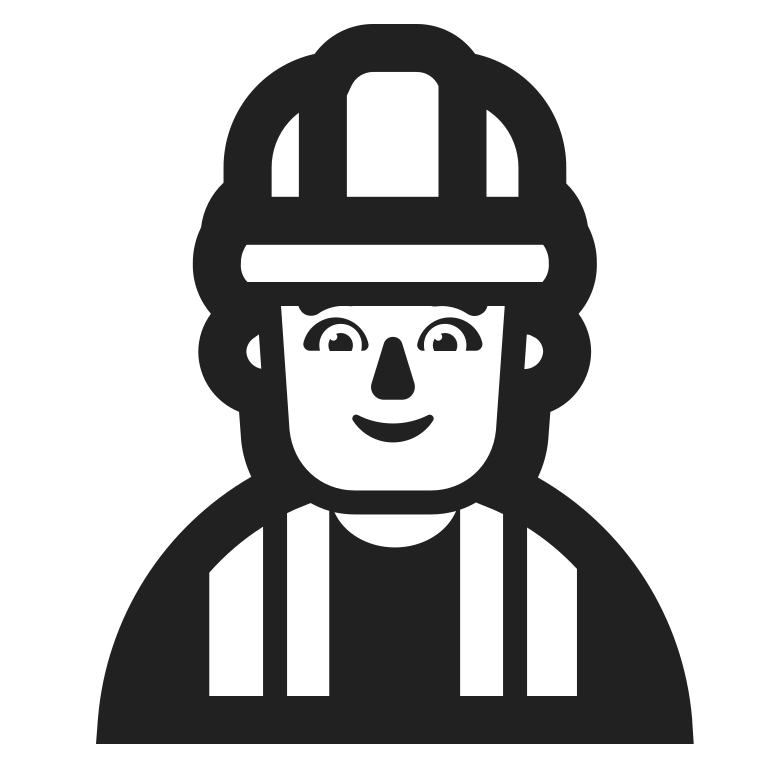
man construction worker high contrast default